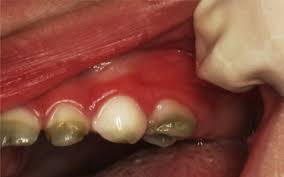
Condition: Tooth Discoloration